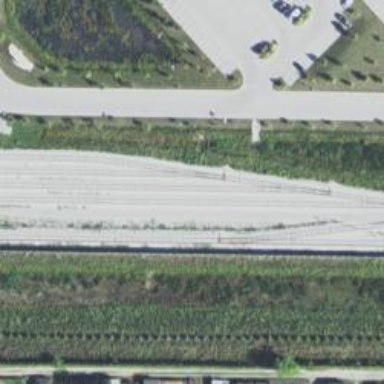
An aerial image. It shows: Rail spur service.